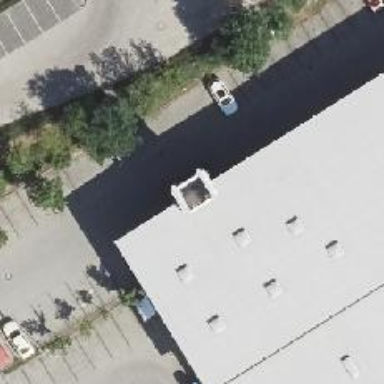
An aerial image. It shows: Car repair shop.